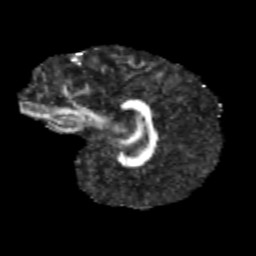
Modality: FA
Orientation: sagittal
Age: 10
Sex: female
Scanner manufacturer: siemens
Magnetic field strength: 3 T
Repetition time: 3.8 s
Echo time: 0.07 s